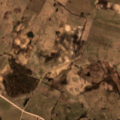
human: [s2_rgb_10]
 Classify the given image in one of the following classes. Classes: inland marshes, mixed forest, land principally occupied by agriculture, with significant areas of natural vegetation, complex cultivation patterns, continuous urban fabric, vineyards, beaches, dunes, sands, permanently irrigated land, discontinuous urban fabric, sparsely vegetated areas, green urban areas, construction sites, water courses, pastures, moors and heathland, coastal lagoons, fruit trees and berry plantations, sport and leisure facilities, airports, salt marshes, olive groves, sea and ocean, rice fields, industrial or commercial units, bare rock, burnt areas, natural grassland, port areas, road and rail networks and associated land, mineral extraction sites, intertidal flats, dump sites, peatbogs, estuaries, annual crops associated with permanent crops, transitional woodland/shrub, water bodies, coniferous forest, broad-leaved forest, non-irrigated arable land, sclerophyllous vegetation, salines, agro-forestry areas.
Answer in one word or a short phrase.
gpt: non-irrigated arable land, pastures